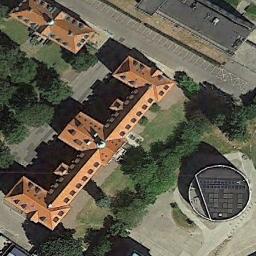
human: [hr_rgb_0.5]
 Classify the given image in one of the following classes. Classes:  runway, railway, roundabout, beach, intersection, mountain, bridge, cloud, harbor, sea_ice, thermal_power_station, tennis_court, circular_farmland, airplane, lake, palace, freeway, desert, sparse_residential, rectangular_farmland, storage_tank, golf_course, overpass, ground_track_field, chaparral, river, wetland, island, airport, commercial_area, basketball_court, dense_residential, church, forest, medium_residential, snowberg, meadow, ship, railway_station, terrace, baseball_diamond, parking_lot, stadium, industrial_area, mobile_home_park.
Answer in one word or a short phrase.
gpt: church